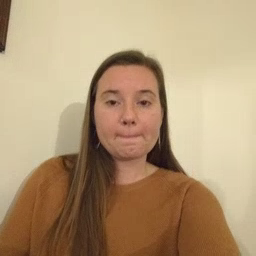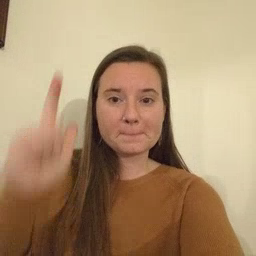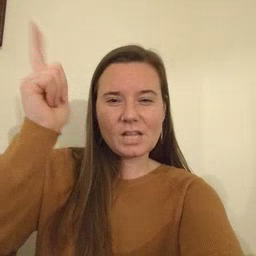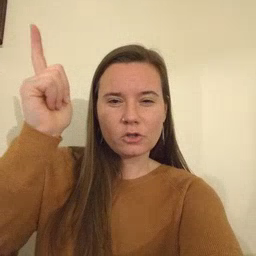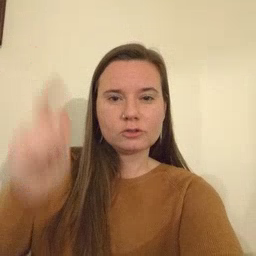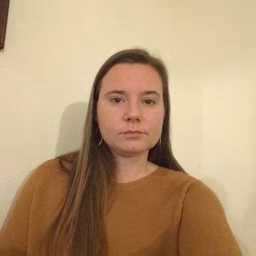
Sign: later